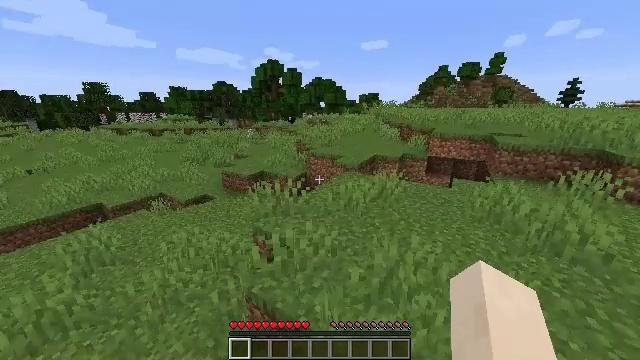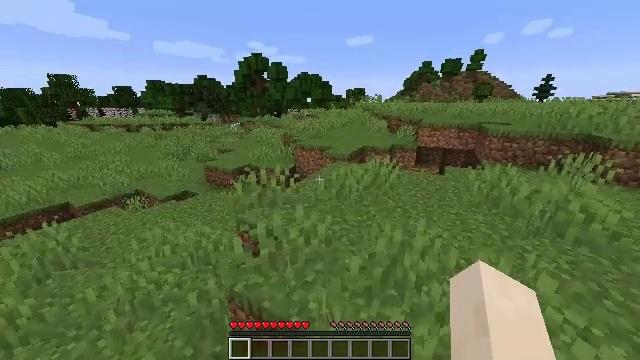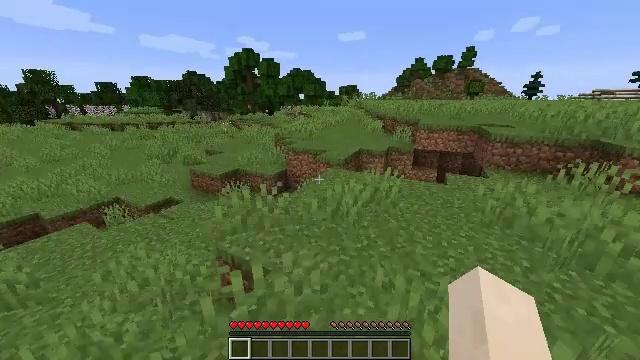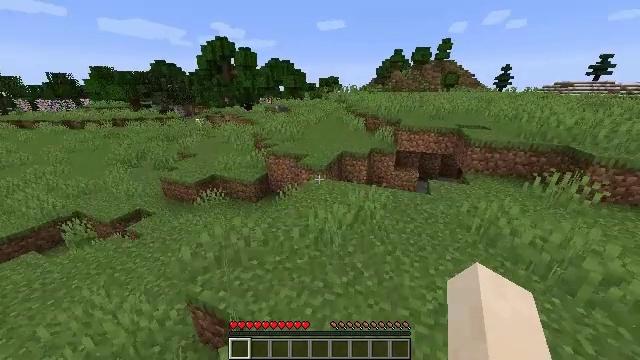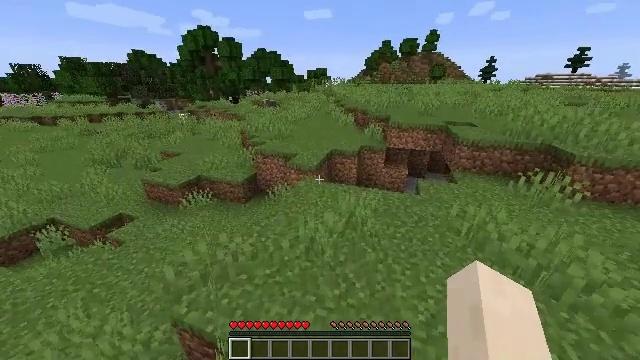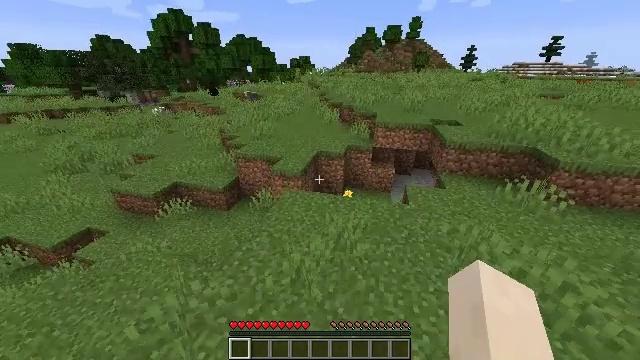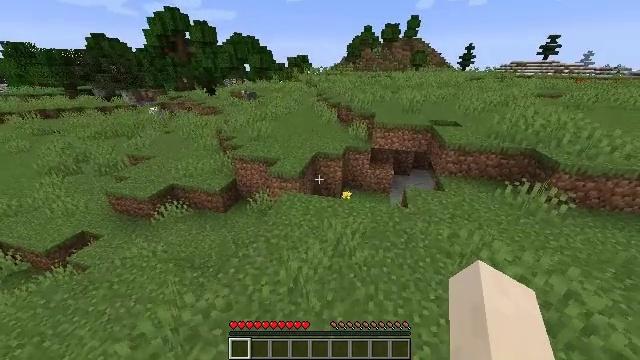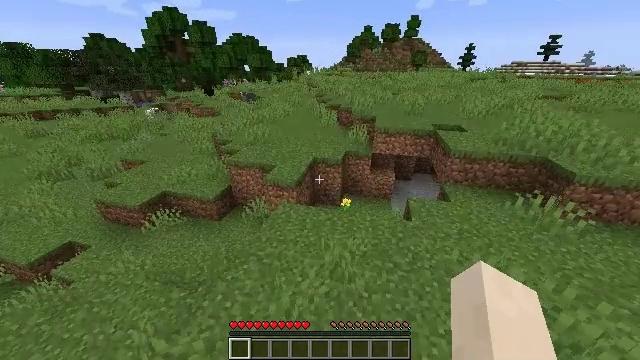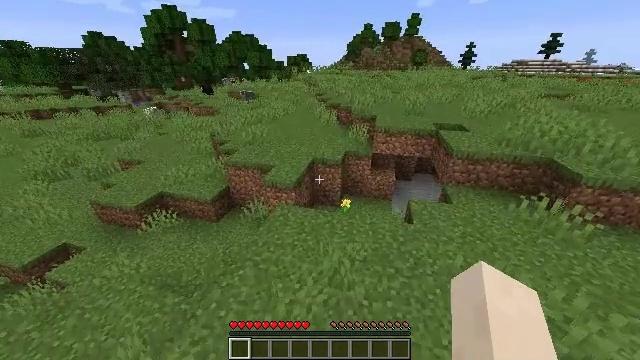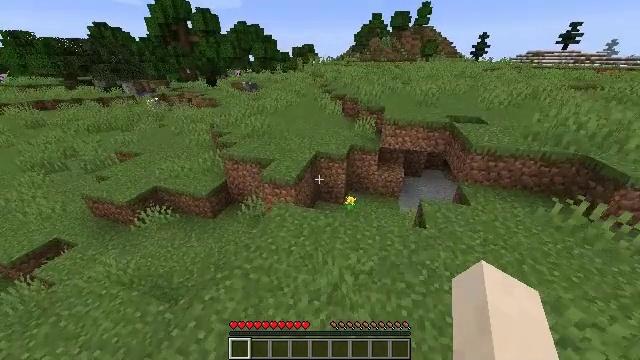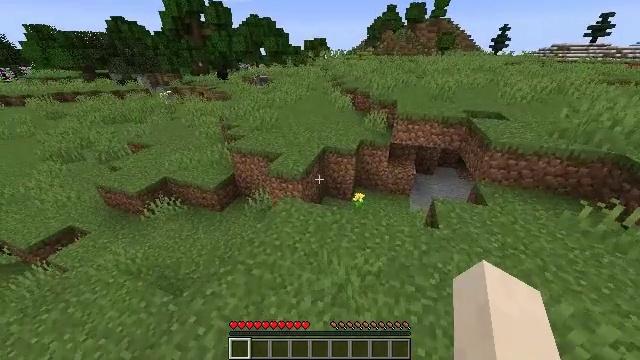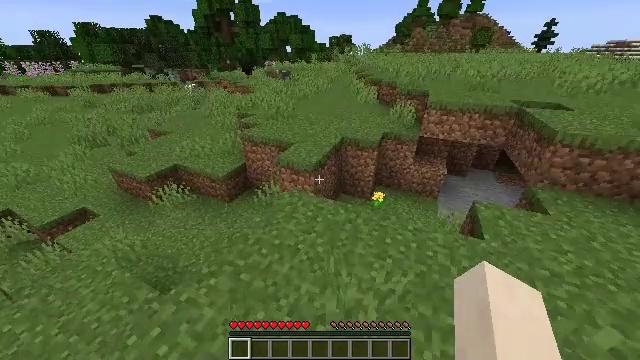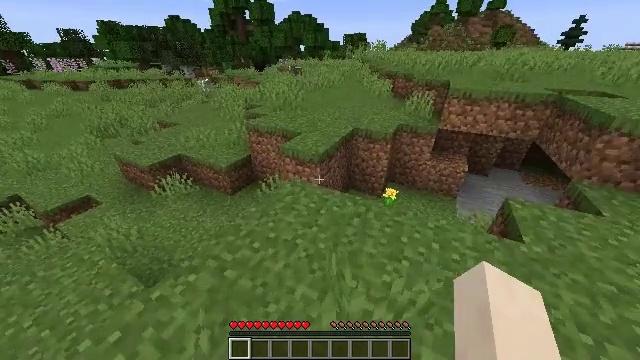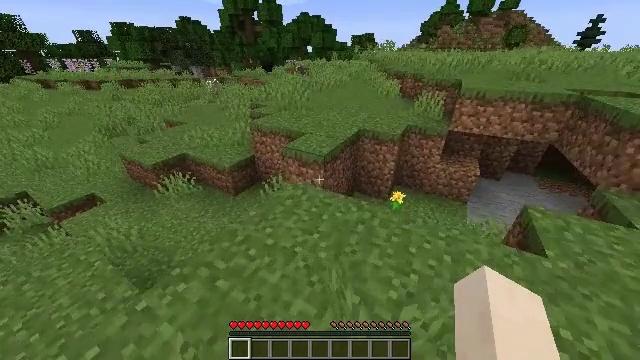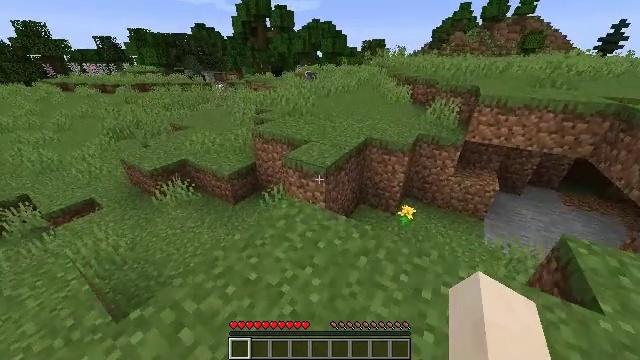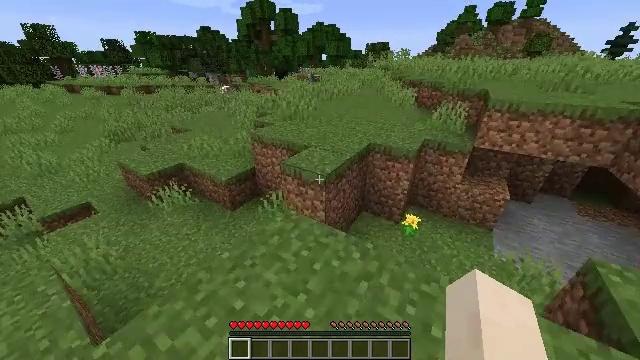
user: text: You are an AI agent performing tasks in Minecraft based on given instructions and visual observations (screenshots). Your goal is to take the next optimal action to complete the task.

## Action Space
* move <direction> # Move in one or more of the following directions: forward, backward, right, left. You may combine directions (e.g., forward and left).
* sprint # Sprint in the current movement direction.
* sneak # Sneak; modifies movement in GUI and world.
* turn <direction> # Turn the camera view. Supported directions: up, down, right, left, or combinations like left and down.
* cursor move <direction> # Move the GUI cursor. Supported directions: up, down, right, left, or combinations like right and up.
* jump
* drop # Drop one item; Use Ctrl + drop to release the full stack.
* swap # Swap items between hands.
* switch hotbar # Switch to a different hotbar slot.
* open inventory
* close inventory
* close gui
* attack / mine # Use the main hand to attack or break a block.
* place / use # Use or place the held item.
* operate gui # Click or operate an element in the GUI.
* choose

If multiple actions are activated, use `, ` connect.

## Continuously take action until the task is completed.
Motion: motion action
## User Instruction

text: Mine the lilac flower.
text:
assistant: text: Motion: move forward and move right, sprint, turn right, attack / mine, jump
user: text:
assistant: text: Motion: move forward and move right, sprint, turn right, attack / mine, jump
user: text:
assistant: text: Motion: move forward and move right, sprint, turn right and down, attack / mine, jump
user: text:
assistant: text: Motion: move forward and move right, sprint, turn right and down, attack / mine, jump
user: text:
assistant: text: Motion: move forward and move right, sprint, turn right and down, attack / mine, jump
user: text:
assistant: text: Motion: move forward and move right, sprint, attack / mine
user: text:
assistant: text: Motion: move forward and move right, sprint, attack / mine
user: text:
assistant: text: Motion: move forward, sprint, attack / mine
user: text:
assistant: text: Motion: move forward, sprint, turn left and down, attack / mine
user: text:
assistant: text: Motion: move forward, sprint, turn left and down, attack / mine
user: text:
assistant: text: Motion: move forward, sprint, turn left, attack / mine
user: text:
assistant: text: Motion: move forward, sprint, turn left, attack / mine
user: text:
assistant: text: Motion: move forward, sprint, turn left, attack / mine
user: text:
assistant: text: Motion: move forward, sprint, turn left and up, attack / mine
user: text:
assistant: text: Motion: move forward, sprint, attack / mine
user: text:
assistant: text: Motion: move forward, sprint, attack / mine
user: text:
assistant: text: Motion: move forward, sprint, attack / mine, jump
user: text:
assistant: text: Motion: move forward, sprint, attack / mine, jump
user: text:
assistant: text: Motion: move forward, sprint, attack / mine, jump
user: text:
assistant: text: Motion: move forward, sprint, attack / mine, jump
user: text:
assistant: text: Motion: move forward, sprint, attack / mine, jump
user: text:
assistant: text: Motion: move forward, sprint, attack / mine, jump
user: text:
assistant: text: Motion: move forward, sprint, attack / mine, jump
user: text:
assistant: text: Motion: move forward, sprint, turn left, attack / mine, jump
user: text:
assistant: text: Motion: move forward, sprint, turn left and up, attack / mine, jump
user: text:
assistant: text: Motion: move forward, sprint, turn left, attack / mine, jump
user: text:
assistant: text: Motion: move forward, sprint, attack / mine, jump
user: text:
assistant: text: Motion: move forward, sprint, attack / mine, jump
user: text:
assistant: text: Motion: move forward, sprint, attack / mine, jump
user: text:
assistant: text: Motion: move forward, sprint, attack / mine, jump